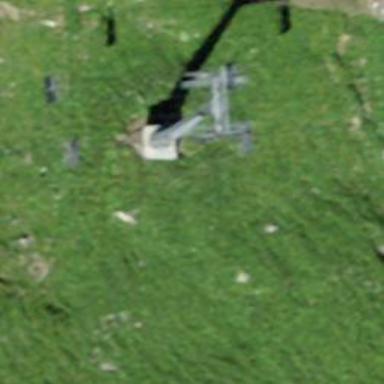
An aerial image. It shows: Pylon for aerialway.